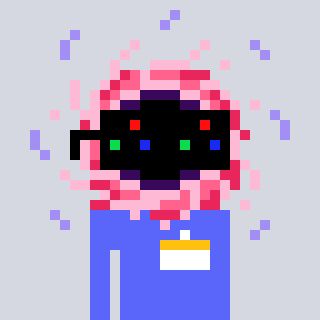
a pixel art character with square black sunglasses, a blackhole-shaped head and a purple-colored body on a cool background